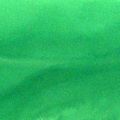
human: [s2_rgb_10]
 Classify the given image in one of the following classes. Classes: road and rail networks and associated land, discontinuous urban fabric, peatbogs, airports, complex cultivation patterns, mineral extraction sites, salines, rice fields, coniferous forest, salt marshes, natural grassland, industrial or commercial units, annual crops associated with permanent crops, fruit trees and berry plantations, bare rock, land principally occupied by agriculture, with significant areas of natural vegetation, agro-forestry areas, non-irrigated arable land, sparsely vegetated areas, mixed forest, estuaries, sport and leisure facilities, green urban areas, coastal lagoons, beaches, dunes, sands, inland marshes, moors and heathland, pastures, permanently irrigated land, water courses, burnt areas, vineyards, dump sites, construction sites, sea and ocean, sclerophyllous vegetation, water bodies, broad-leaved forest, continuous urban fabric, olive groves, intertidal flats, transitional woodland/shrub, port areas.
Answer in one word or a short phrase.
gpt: water courses